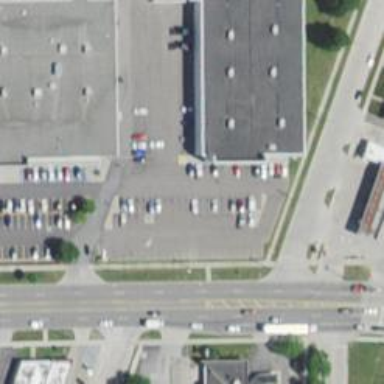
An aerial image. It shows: Building.